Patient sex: M
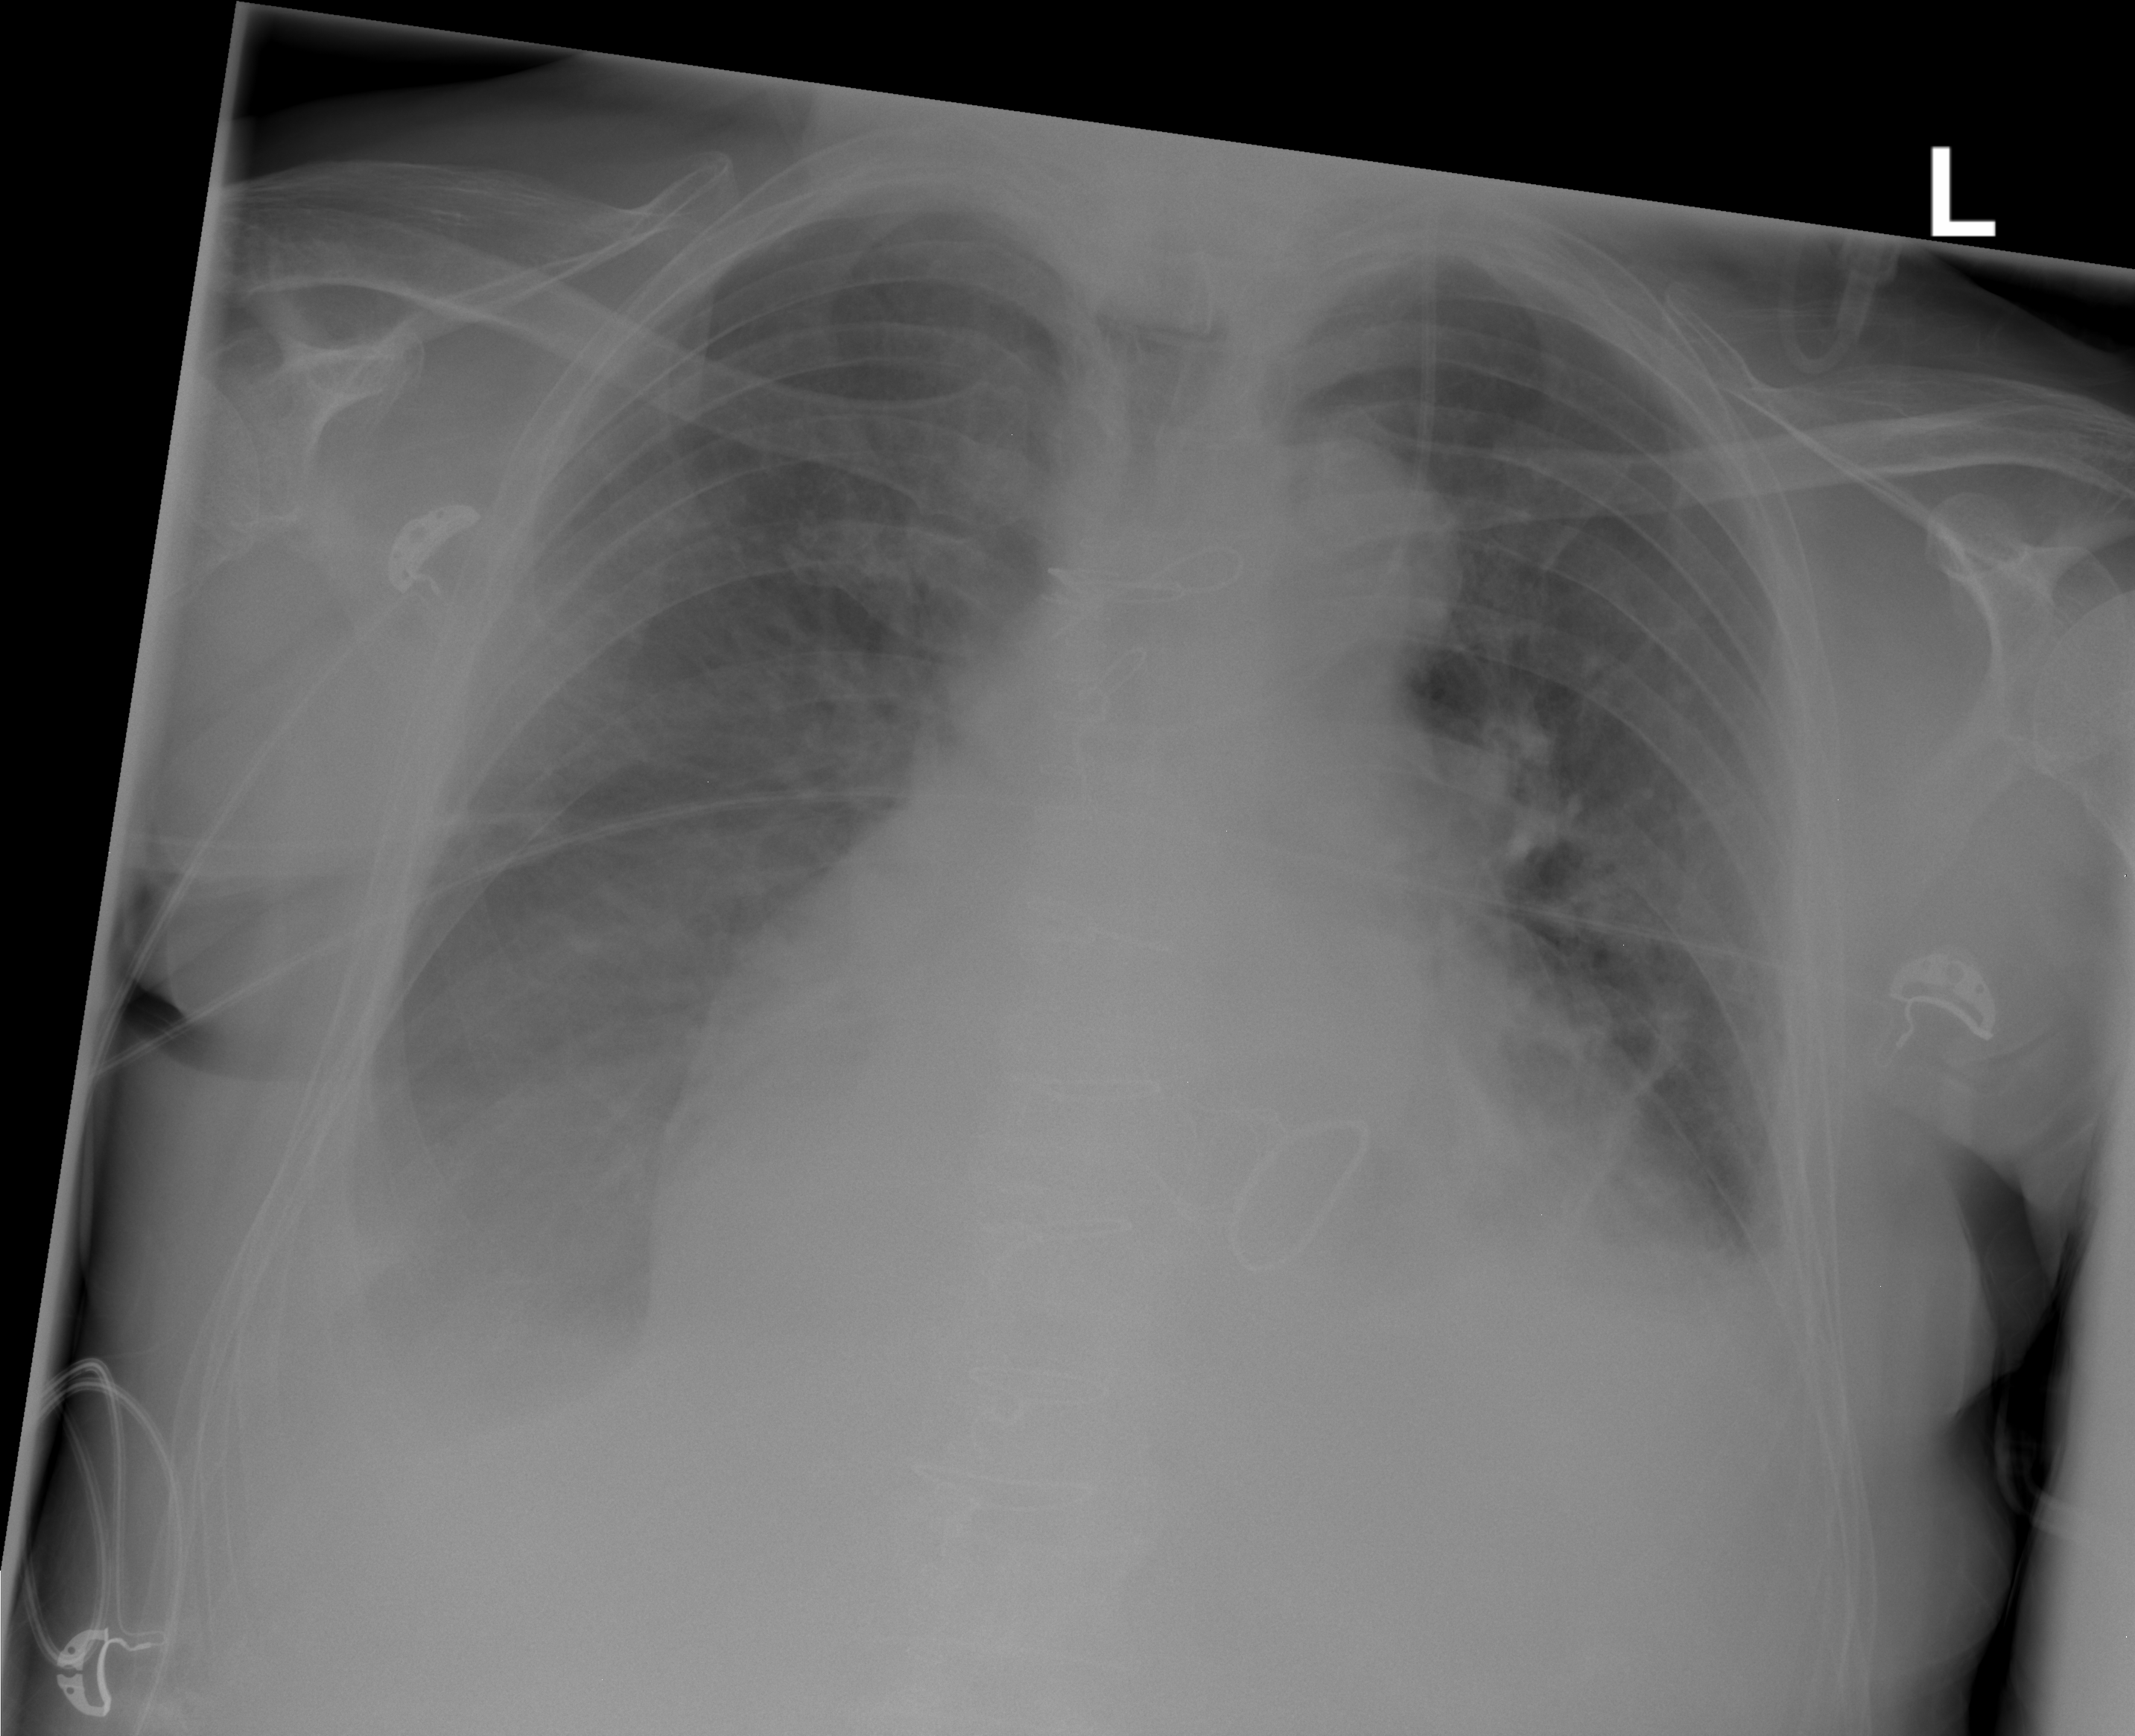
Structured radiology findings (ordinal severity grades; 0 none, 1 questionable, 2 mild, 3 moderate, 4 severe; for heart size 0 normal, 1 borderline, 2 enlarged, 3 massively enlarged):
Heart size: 3
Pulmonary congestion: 2
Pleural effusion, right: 3
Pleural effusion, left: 2
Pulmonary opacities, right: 0
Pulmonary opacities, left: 0
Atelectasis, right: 2
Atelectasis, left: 2